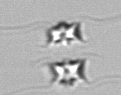
Label: Chaetoceros_didymus